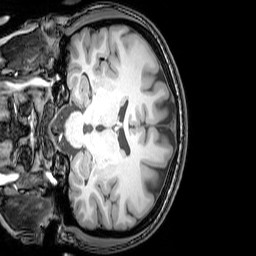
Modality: T1w
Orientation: coronal
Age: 22
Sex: female
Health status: healthy
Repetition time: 0.081 s
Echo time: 0.037 s